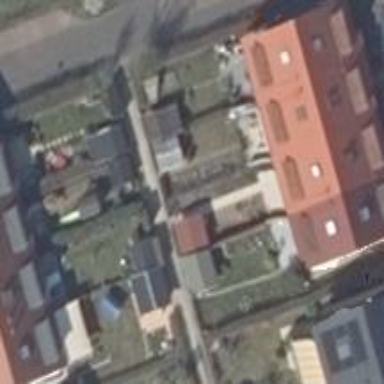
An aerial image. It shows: Terrace-style building with gabled roof.